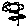
Label: flower